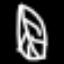
Label: leaf